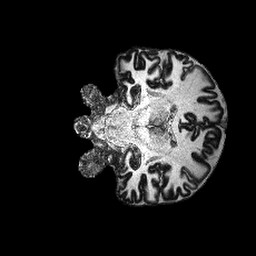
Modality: MP2RAGE
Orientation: coronal